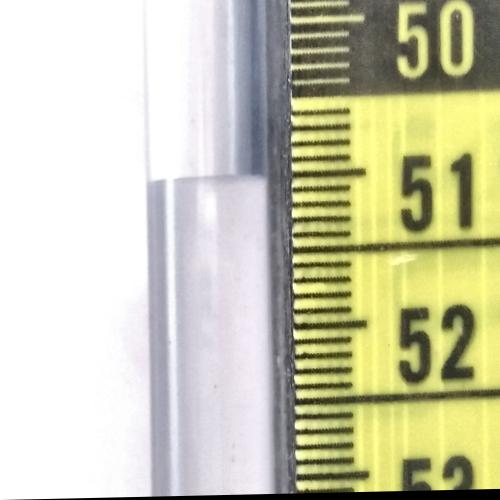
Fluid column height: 51.0 cm